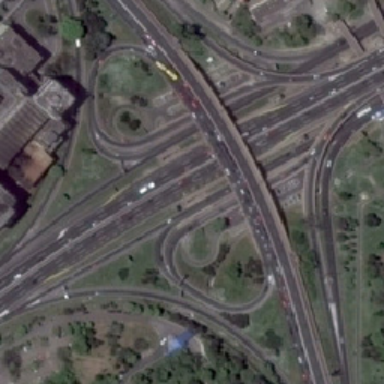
A diamand shaped viaduct is next to some old buildings .